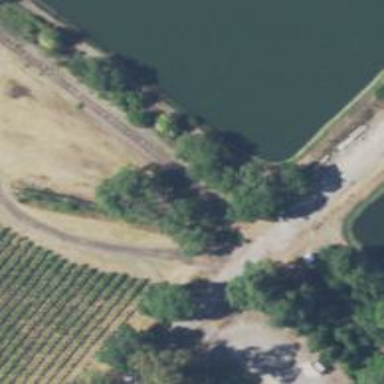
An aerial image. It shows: Abandoned railway siding.